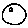
Label: moon